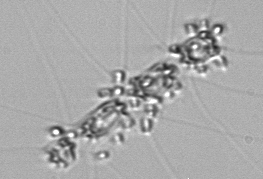
Label: Chaetoceros_didymus_TAG_external_flagellate